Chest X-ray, PA view. Patient: 33 years old, sex F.
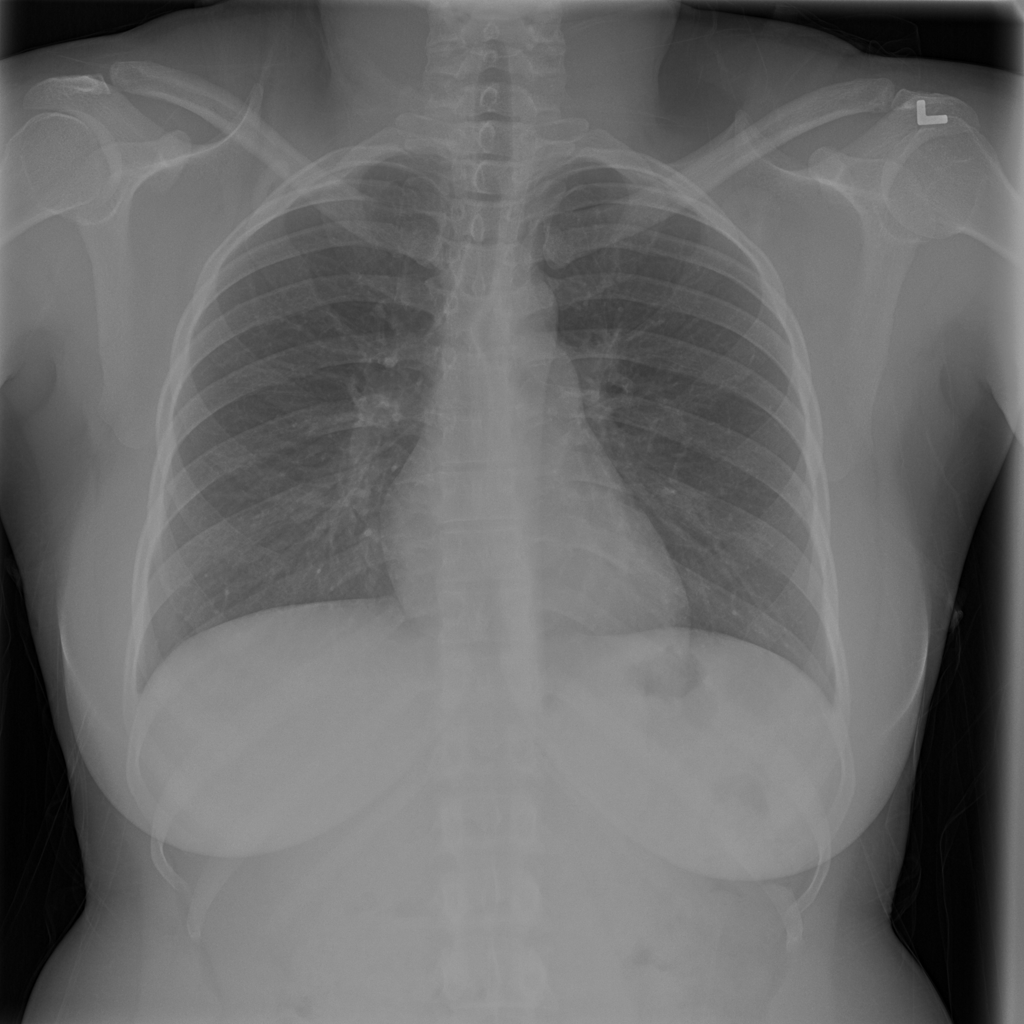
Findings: No Finding